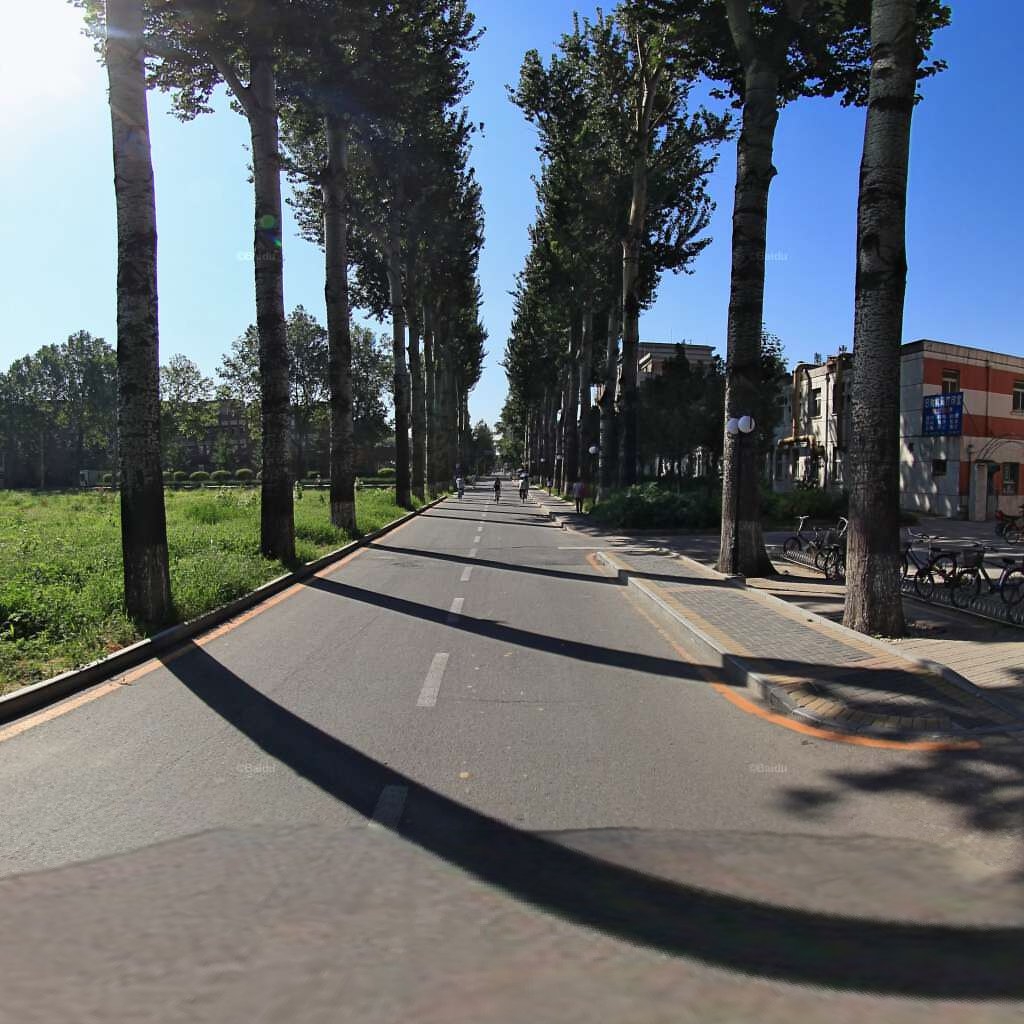
Region: Haidian
Road damage annotations: transverse crack, longitudinal crack